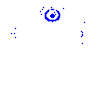
Particle: kaon